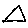
Label: triangle